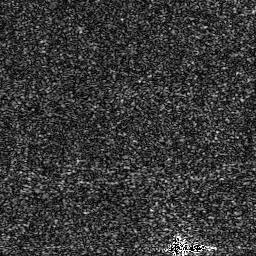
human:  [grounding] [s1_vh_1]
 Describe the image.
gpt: In the satellite image, there is  <ref>1 medium ship </ref> <box>[[65, 93, 80, 99, 0]]</box> located at bottom right.